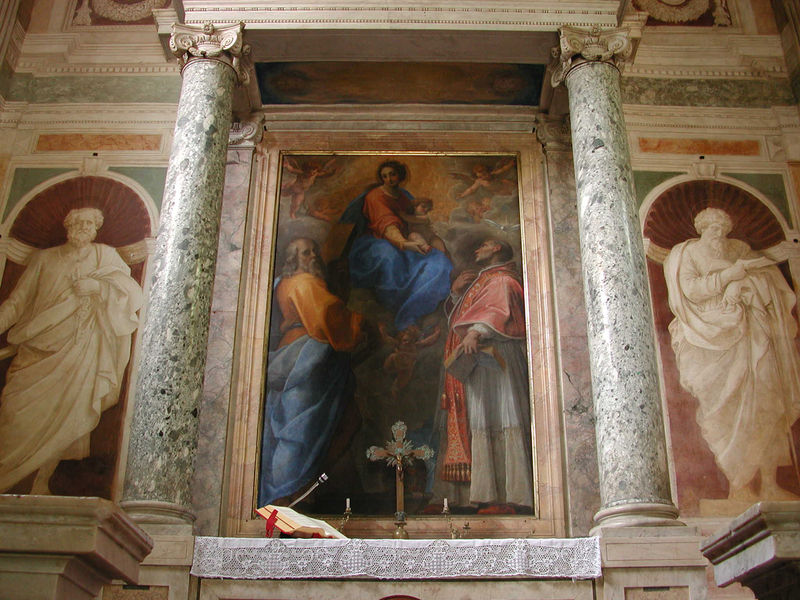
Titel: San Gregorio Magno
Künstler: Domenichino
Standort: Rom, S. Gregorio Magno (EU - I - Latium)
Schlagwörter: blau, gemälde, mann, wolken, gelb, grau, marmor, männer, säule, säulen, rot, bart, bibel, spitze, kirche, figur, gewand, mantel, kind, engel, papst, greis, buch, kreuz, altar, pfarrer, jesus, priester, heilige, putten, maria, wandbild, madonna, christentum, altarbild, stuckmarmor, gemäöde, apostel, bible, kreu, mikrofühn, zsäule